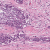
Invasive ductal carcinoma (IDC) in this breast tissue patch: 1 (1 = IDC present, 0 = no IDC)